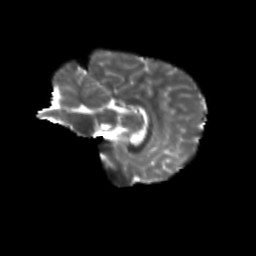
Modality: T2w
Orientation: sagittal
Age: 12
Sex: male
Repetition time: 9.512 s
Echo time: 0.089 s